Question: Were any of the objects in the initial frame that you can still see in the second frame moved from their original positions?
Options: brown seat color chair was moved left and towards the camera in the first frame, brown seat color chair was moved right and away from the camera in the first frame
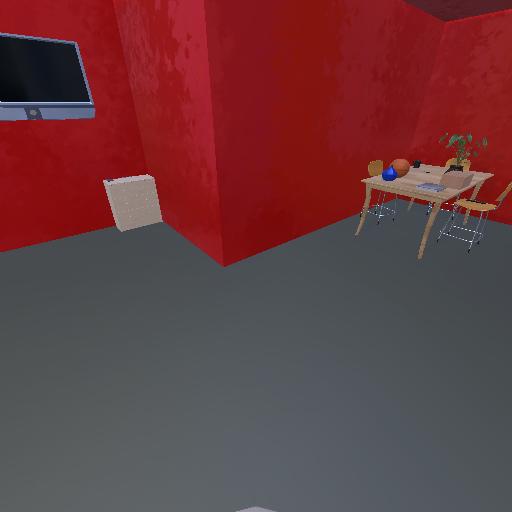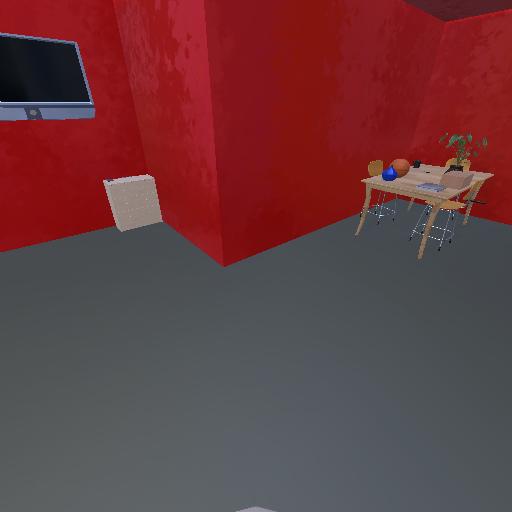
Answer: brown seat color chair was moved left and towards the camera in the first frame